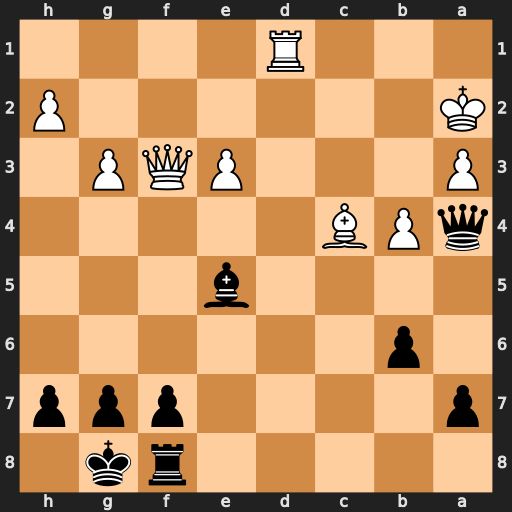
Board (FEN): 5rk1/p4ppp/1p6/4b3/qPB5/P3PQP1/K6P/3R4
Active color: b
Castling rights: -
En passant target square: -
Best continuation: Qc2#